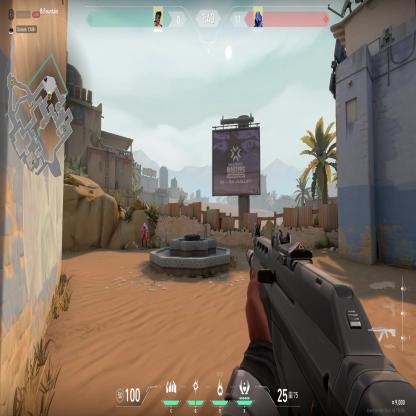
Label: enemy